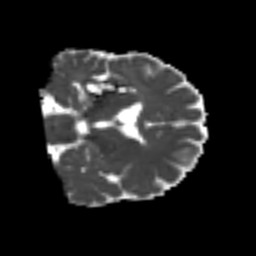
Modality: MD
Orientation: coronal
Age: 40
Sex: male
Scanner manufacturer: siemens
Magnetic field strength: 3 T
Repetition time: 4.987 s
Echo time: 0.0792 s